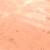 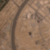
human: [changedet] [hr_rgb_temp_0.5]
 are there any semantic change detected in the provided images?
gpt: The desert area was urbanized.